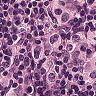
Metastatic tissue present: yes